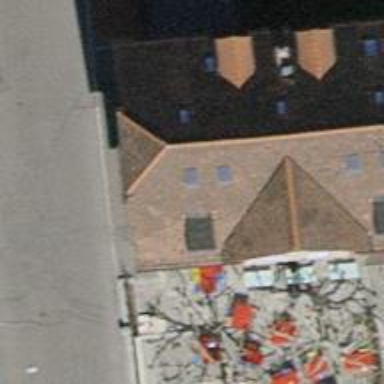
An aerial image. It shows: Restaurant.